Question: I am trying to insert to a SQL database in my C# application.
I've read a bit of documentation, and came up with what I thought would work. In reality, what happens is that when the user has entered thier data and presses the submit button, the app freezes for a moment, then gives me a "SqlException", and mentions something about not being able to connect.
I am not sure I used the connection string correctly so I am asking for help.
These are the methods I used to build the query and make the connection:
'''
private void btn_Submit_Click(object sender, EventArgs e)
{
if (isValidData())
{
//MessageBox.Show("Valid", "All Entries Were Valid!");
//CONVERT FORM VALUES AND STORE IN VARIABLES TO SEND TO MYSQL QUERY
DateTime saleTime = saleDatePicker.Value;
Decimal price = Convert.ToDecimal(txt_Price.Text);
string customerName = txt_CustomerName.Text;
string customerPhone = txt_CustomerPhone.Text;
string description = rTxt_Description.Text;
//Build Query string
string query = "INSERT into SALES VALUES ('" + saleTime + "','" +
price + "','" + customerName + "','" + customerPhone + "','" +
description + "');";
insertValues(query);
}
}
private void insertValues(string q)
{
SqlConnection sqlConnection1 = new SqlConnection("Server=host;Database=dbname;User Id=username;Password=password;");
SqlCommand cmd = new SqlCommand();
SqlDataReader reader;
cmd.CommandText = q;
cmd.CommandType = CommandType.Text;
cmd.Connection = sqlConnection1;
sqlConnection1.Open();
reader = cmd.ExecuteReader();
// Data is accessible through the DataReader object here.
sqlConnection1.Close();
}
'''

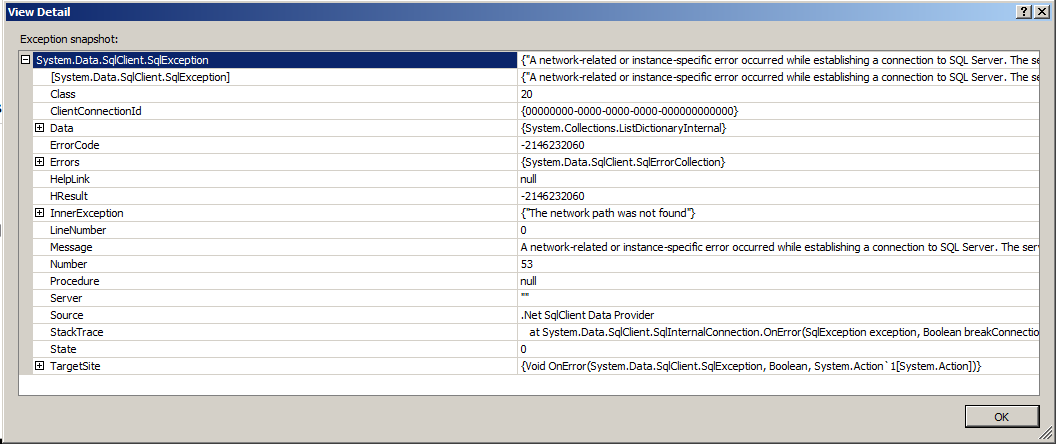
Answer: I am not sure about your connection string, but seeing that your question is tagged with MySql then you need to use different classes to 'talk' to MySql. The ones you are using now serve the purpose of working with Microsoft Sql Server.
You need to change that 'SqlConnection', 'SqlCommand' and 'SqlDataReader' to the MySql counterpart named 'MySqlConnection', 'MySqlCommand', 'MySqlDataReader'. These classes are available after you download, and install the <URL>, then set up a reference to the MySql.Data.Dll and add the 'using MySql.Data.MySqlClient;' to your project
About the connectionstring for MySql you need also to follow the rules and use the keywords as <URL>
These are the basic steps to give to your program the possibility to work, but you have a big problem here. It is called string concatenation in sql commands and this habit leads straight to the <URL>.
You need to change your code to something like this:
'''
private void btn_Submit_Click(object sender, EventArgs e)
{
if (isValidData())
{
//CONVERT FORM VALUES AND STORE IN VARIABLES TO SEND TO MYSQL QUERY
DateTime saleTime = saleDatePicker.Value;
Decimal price = Convert.ToDecimal(txt_Price.Text);
string customerName = txt_CustomerName.Text;
string customerPhone = txt_CustomerPhone.Text;
string description = rTxt_Description.Text;
// Create the query using parameter placeholders, not the actual stringized values....
string query = "INSERT into SALES VALUES (@stime, @price, @cname,@cphone,@cdesc)";
// Create a list of parameters with the actual values with the placeholders names
// Pay attention to the Size value for string parameters, you need to change it
// accordingly to your fields size on the database table.
List<MySqlParameter> prms = new List<MySqlParameter>()
{
new MySqlParameter {ParameterName="@stime", MySqlDbType=MySqlDbType.DateTime, Value = saleTime },
new MySqlParameter {ParameterName="@price", MySqlDbType=MySqlDbType.Decimal, Value = price },
new MySqlParameter {ParameterName="@cname", MySqlDbType=MySqlDbType.VarChar, Value = customerName, Size = 150 },
new MySqlParameter {ParameterName="@cphone", MySqlDbType=MySqlDbType.VarChar, Value = customerPhone , Size = 150 },
new MySqlParameter {ParameterName="@desc", MySqlDbType=MySqlDbType.VarChar, Value = description , Size = 150 }
};
// Pass query and parameters to the insertion method.
// get the return value. if it is more than zero you are ok..
int result = insertValues(query, prms);
// if(result > 0)
// .... insertion ok ....
}
}
private int insertValues(string q, List<MySqlParameter> parameters)
{
using(MySqlConnection con = new MySqlConnection(....))
using(MySqlCommand cmd = new MySqlCommand(q, con))
{
con.Open();
cmd.Parameters.AddRange(parameters.ToArray());
int rowsInserted = cmd.ExecuteNonQuery();
return rowsInserted;
}
}
'''